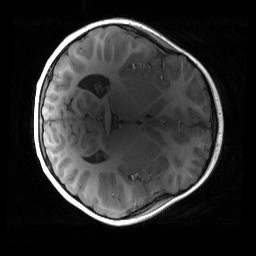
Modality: T1w
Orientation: axial
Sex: male
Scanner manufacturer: siemens
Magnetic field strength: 3 T
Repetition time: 1.9 s
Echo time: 0.00243 s